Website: crate-barrel
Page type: customer-info-address
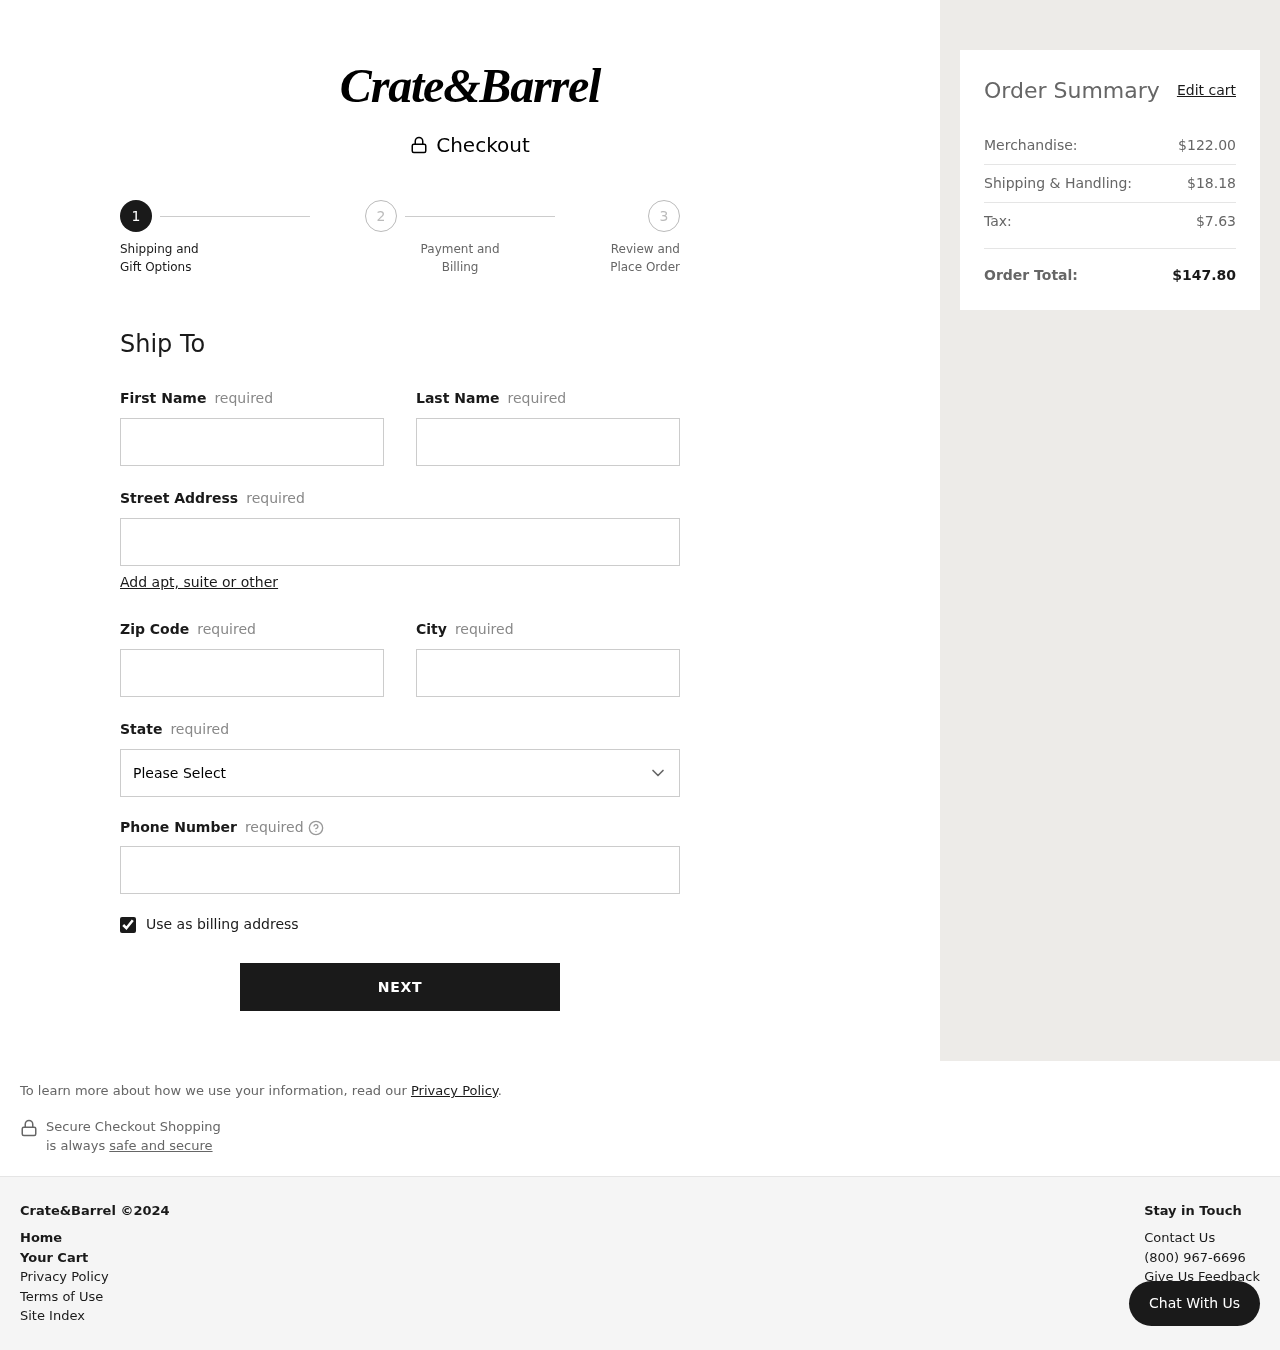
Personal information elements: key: PII_CITY
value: Mitchellchester
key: PII_FIRSTNAME
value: Joseph
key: PII_LASTNAME
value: Jackson
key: PII_PHONE
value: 5347743506
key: PII_POSTCODE
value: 46868
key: PII_STATE
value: South Carolina
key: PII_STREET
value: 1811 Allen Groves
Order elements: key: ORDER_SUBTOTAL
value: $122.00
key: ORDER_SHIPPING_COST
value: $18.18
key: ORDER_TAX
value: $7.63
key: ORDER_TOTAL
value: $147.80